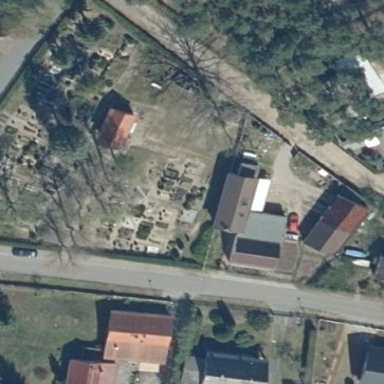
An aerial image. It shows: Cemetery.